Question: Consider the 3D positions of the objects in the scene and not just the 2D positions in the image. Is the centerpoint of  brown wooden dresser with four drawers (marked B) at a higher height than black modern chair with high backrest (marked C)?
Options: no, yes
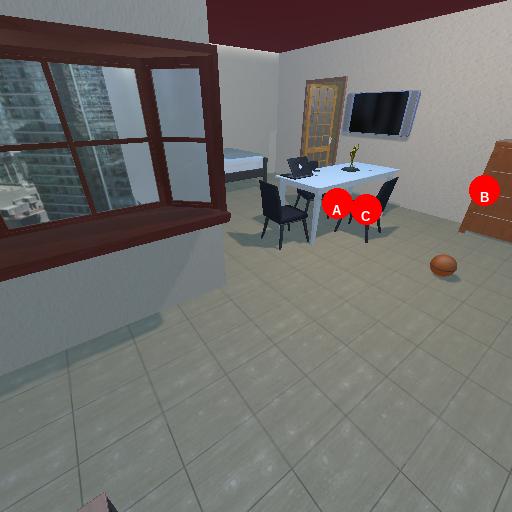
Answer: no